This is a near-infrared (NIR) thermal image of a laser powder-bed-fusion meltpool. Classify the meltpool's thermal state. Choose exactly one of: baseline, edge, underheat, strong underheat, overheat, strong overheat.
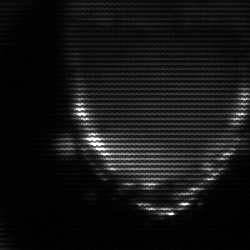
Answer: edge